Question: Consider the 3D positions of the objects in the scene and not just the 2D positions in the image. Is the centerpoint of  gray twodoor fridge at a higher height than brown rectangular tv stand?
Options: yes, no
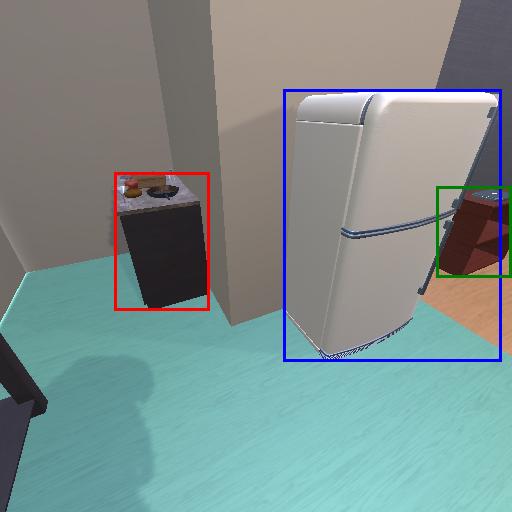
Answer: yes